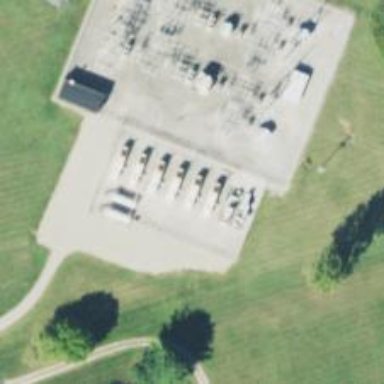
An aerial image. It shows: Generator is pictured.